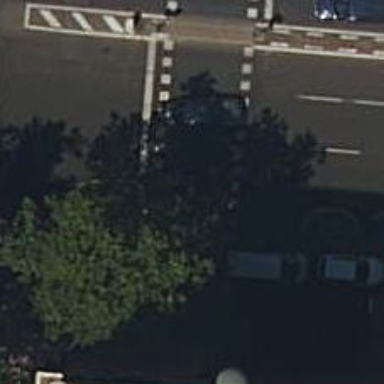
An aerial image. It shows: Crossing with traffic signals.